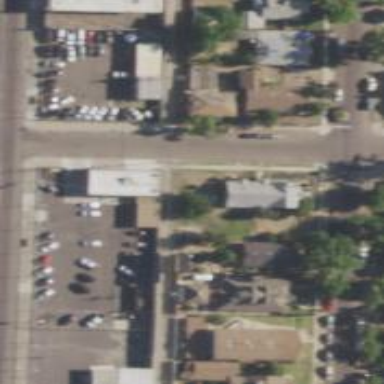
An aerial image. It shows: Alley classified as service road.